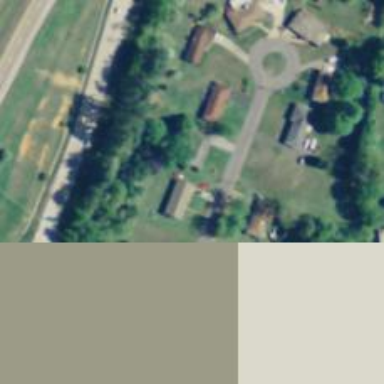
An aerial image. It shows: Driveway.